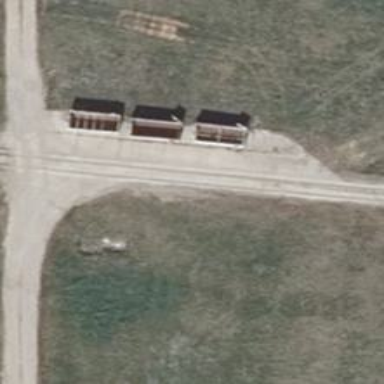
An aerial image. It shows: Abandoned railway.